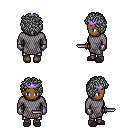
a pixel art fantasy rpg character, female body template, human, dark skin, chain mail, metal pants, gray curly afro hairstyle, purple tiara, metal gloves, gray slippers, dagger, four views (front, back, left, right), 2x2 character sprite sheet, small pixel art, hard edges, no anti-aliasing